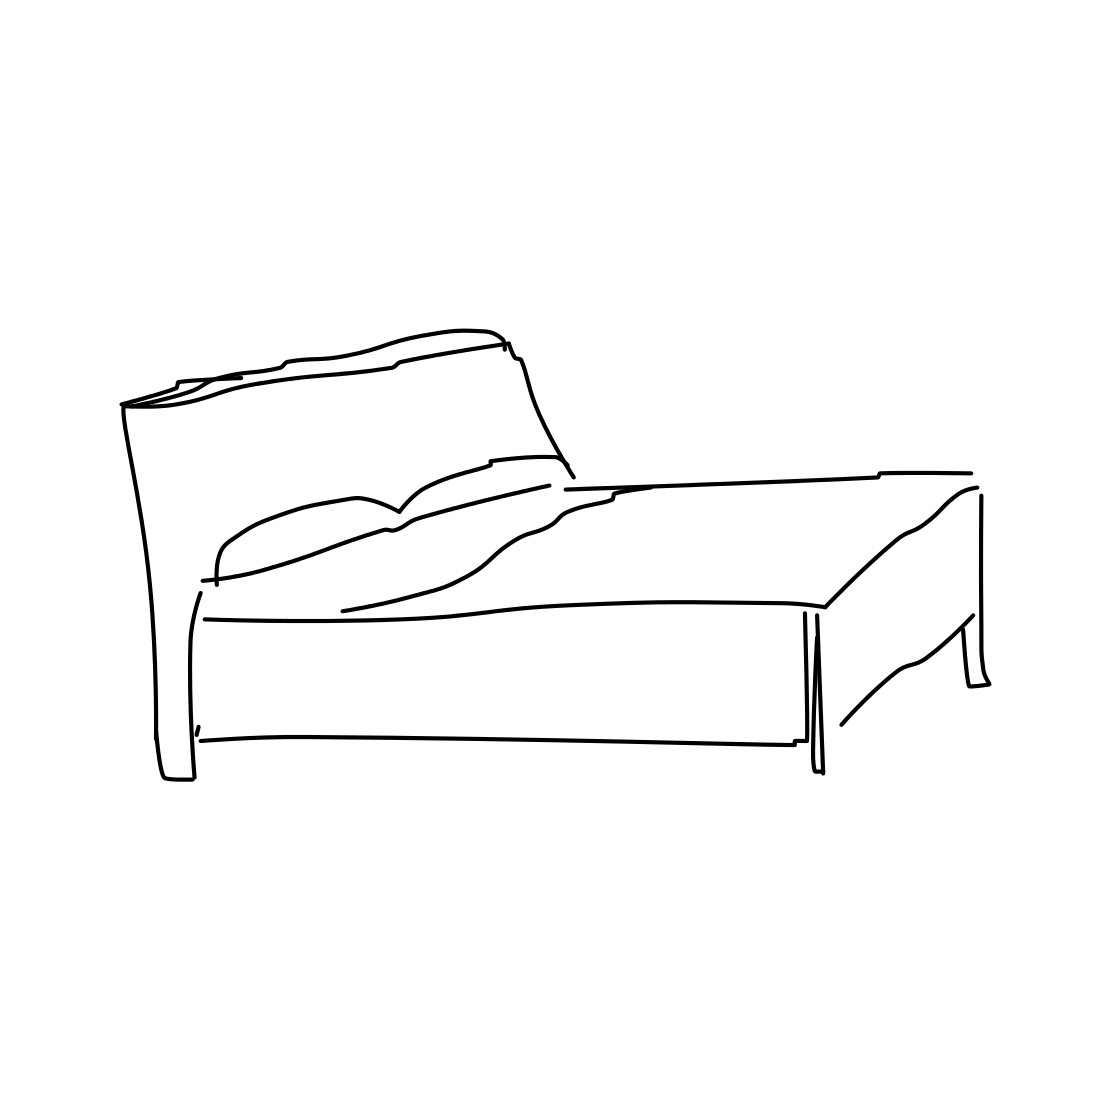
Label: bed